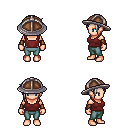
a pixel art fantasy rpg character, female body template, human, light skin, maroon pirate shirt, teal pants, white pixie cut hairstyle, chain helm, cloth bracers, four views (front, back, left, right), 2x2 character sprite sheet, small pixel art, hard edges, no anti-aliasing